Interaction volume radius: 5 \u00c5
Interaction volume height: 30 \u00c5
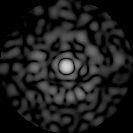
Disorder parameter: 0.8454